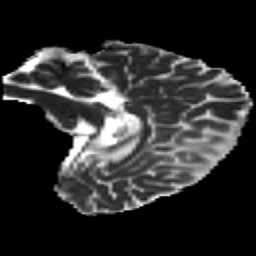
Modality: MD
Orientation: sagittal
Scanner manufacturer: ge
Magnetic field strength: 3 T
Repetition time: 8.8 s
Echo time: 0.085 s